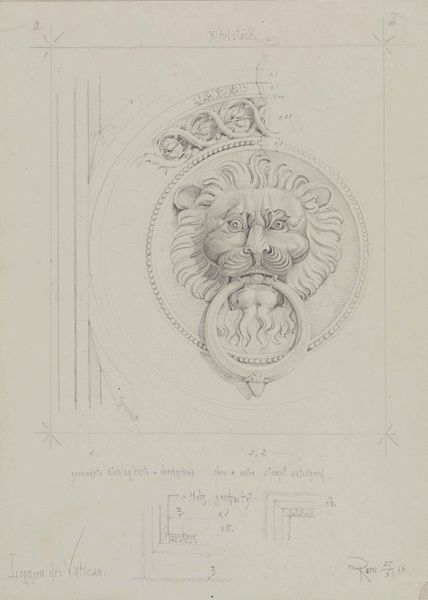
Titel: Löwenkopf mit Klopfring von einer Tür in den Loggien Raffaels im Vatikan
Künstler: Josef Wilhelm Durm
Standort: Karlsruhe
Institution: Staatliche Kunsthalle Karlsruhe
Schlagwörter: blätter, kopf, weiß, grau, mund, nase, schwarz, skizze, tür, zeichnung, tier, muster, ornament, bart, architektur, augen, blass, gesicht, halten, rahmen, signatur, haare, ohren, kreis, rund, fell, mähne, schrift, papier, perspektive, studie, schattierung, linien, türe, detail, ornamente, verzierung, ring, tor, griff, klingel, messing, unterschrift, linie, schnurrhaare, schnitt, schwarzweiß, text, beschriftung, schlange, bleistift, entwurf, kranz, löwenkopf, unvollendet, ranke, fries, portal, knauf, klinke, türknauf, zähne, schnauze, rosette, türgriff, maul, schlangen, löwe, beschlag, vorlage, spiralen, ohre, erklärung, haustür, graphit, löwenmähne, berechnung, maße, massangaben, anleitung, mähen, lowe, klopfer, türklopfer, wandtafel, löwenmaul, reisszähne, bemerkungen, anklopfer, türöffner, türring, maßabgaben, türkopfer